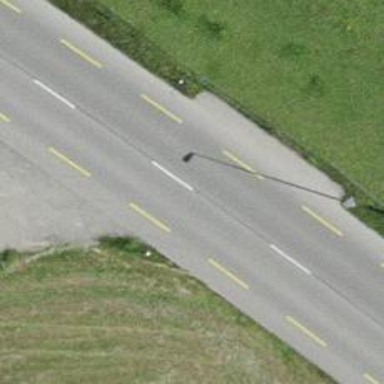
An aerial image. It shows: Secondary road with dedicated cycle lane.